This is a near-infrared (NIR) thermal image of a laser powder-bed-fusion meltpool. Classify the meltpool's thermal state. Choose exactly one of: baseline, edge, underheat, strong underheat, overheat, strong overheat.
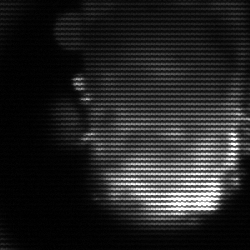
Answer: baseline